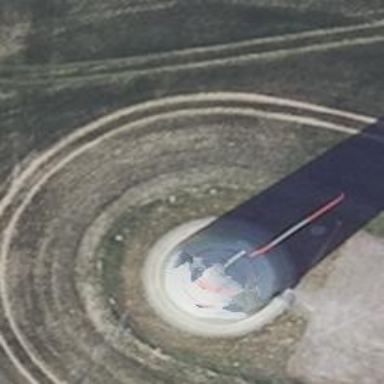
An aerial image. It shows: Wind generator powered by horizontal axis wind turbine.